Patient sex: M
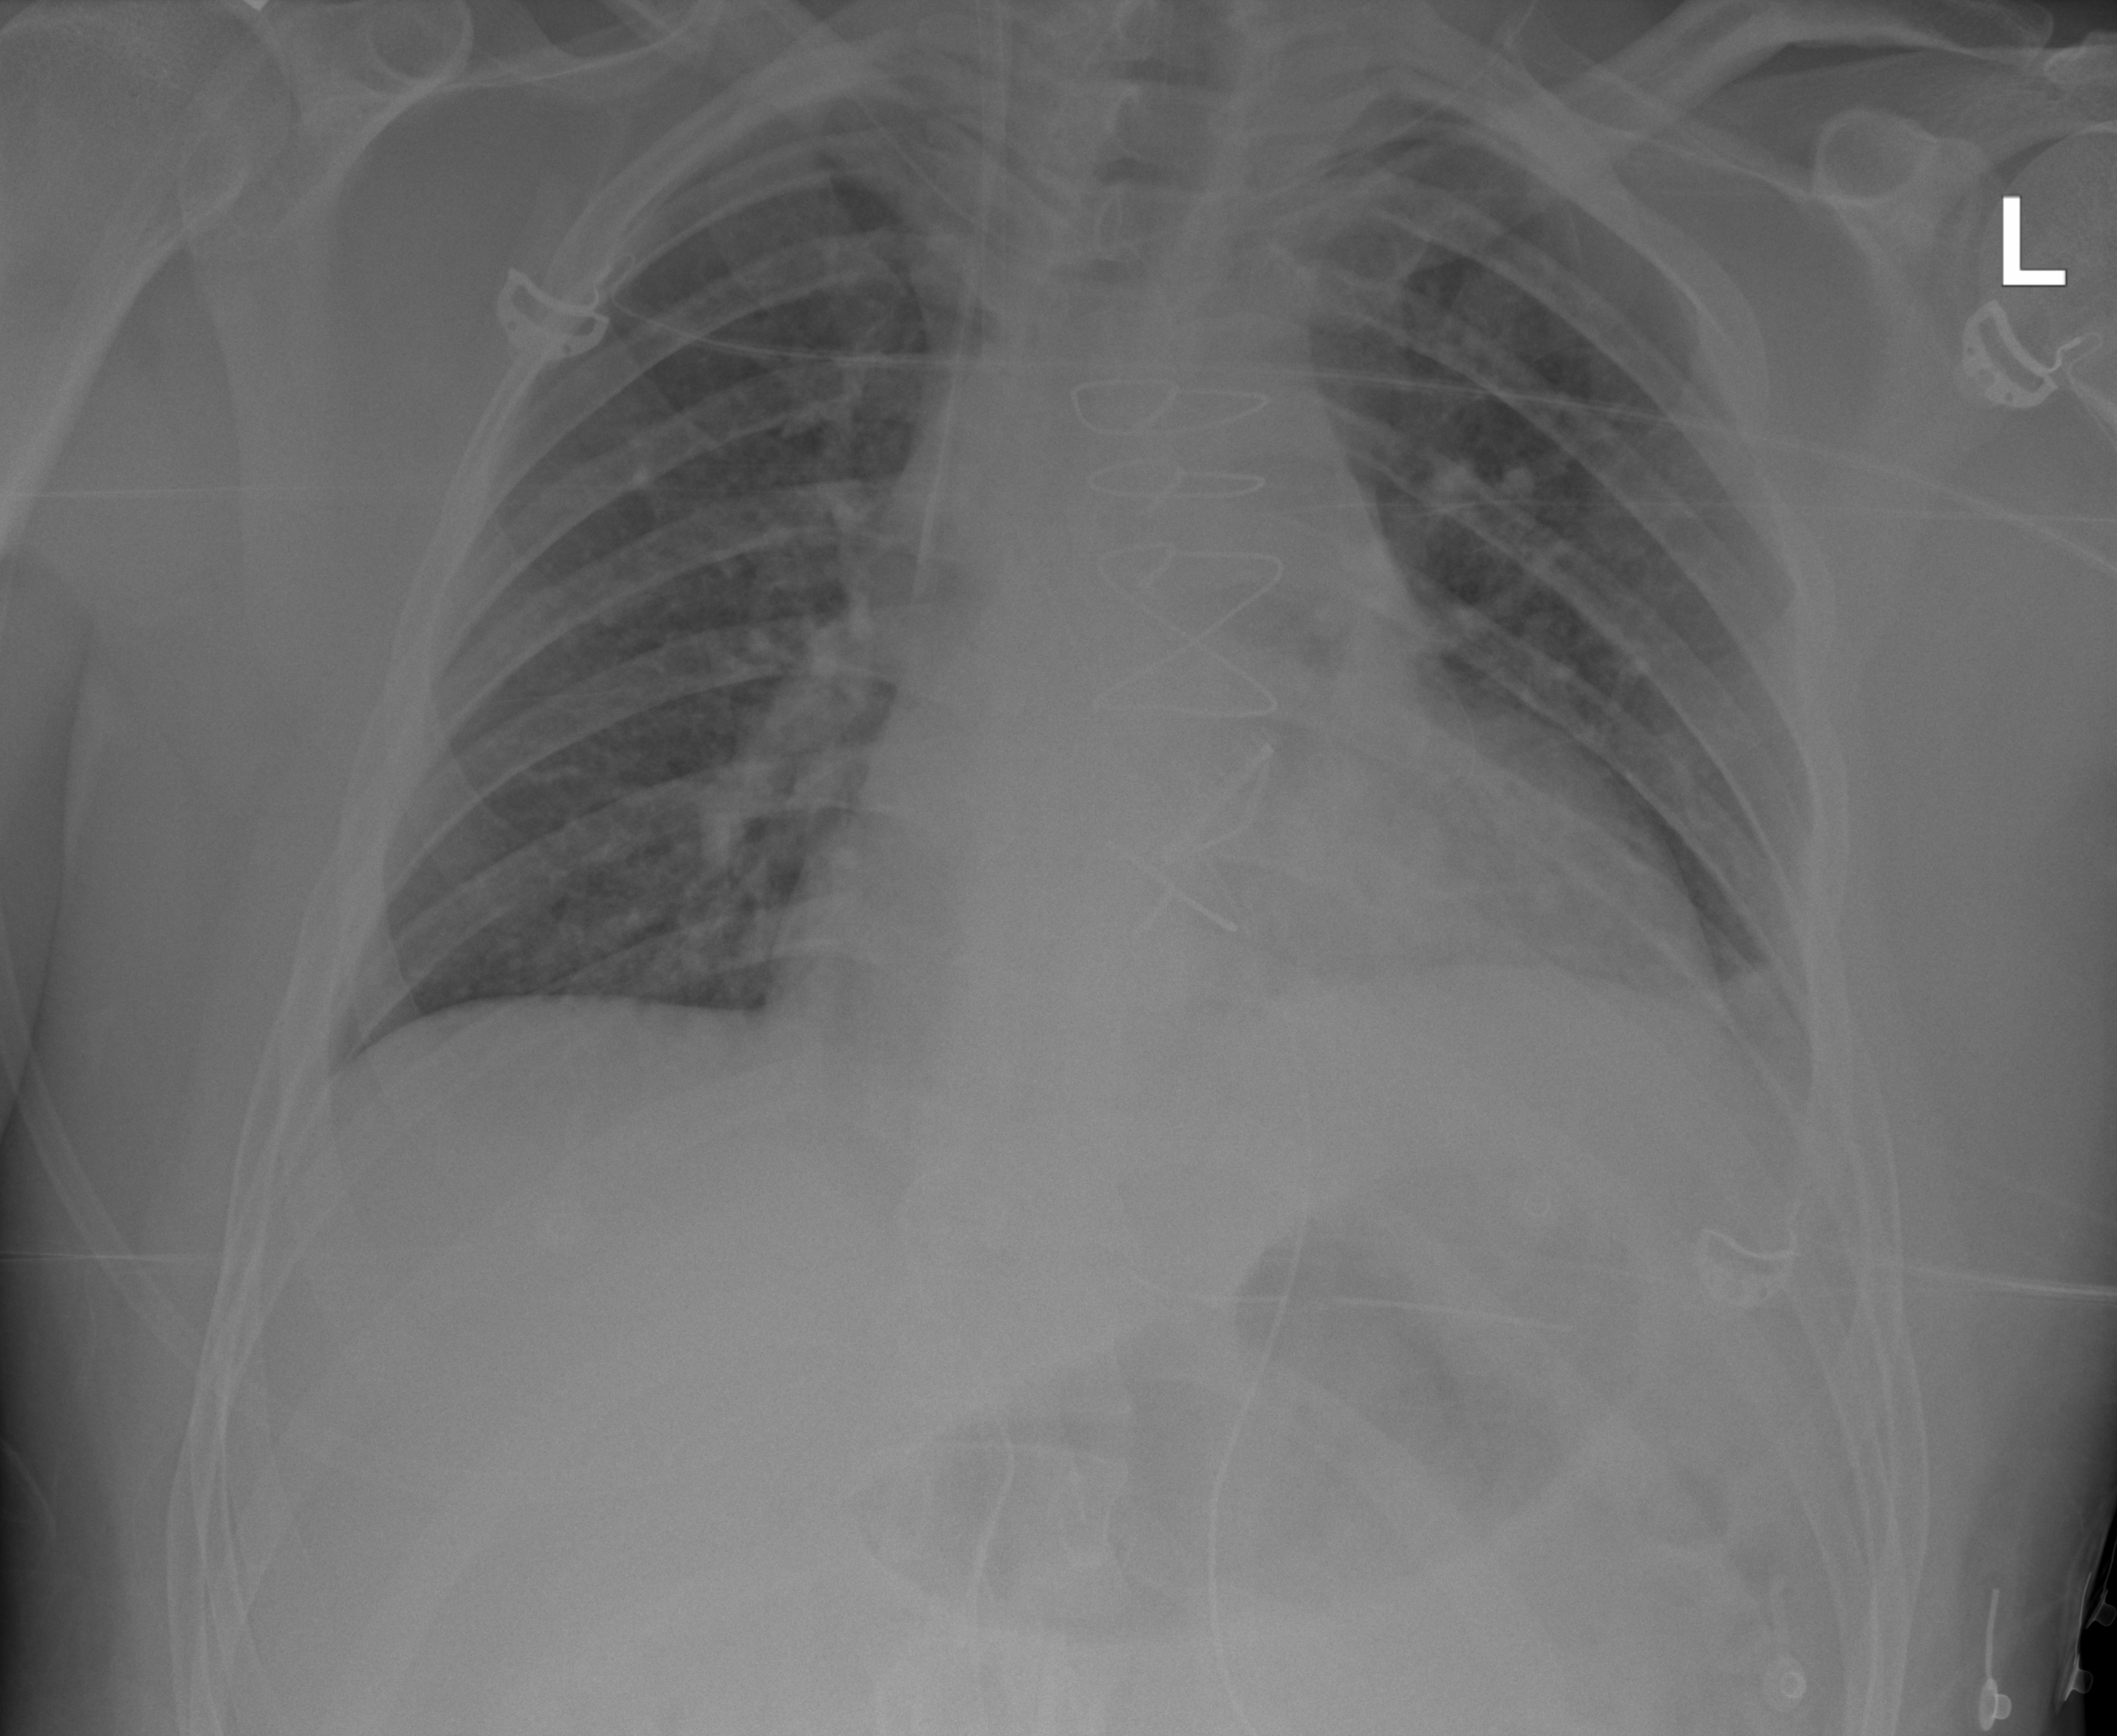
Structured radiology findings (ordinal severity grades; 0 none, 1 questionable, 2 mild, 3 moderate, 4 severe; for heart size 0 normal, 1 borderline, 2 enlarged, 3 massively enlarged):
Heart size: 2
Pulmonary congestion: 1
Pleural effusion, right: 0
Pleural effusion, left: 2
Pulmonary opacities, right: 0
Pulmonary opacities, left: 0
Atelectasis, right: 0
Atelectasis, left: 2